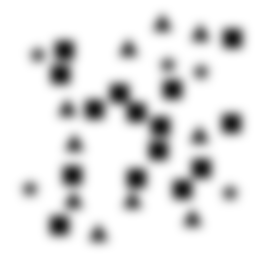
Squares: 15
Triangles: 10
Stars: 5
Total shapes: 30